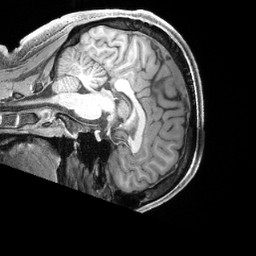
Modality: T1w
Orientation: sagittal
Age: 22
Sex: male
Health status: healthy
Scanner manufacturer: siemens
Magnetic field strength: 3 T
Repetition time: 2.4 s
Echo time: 0.00222 s